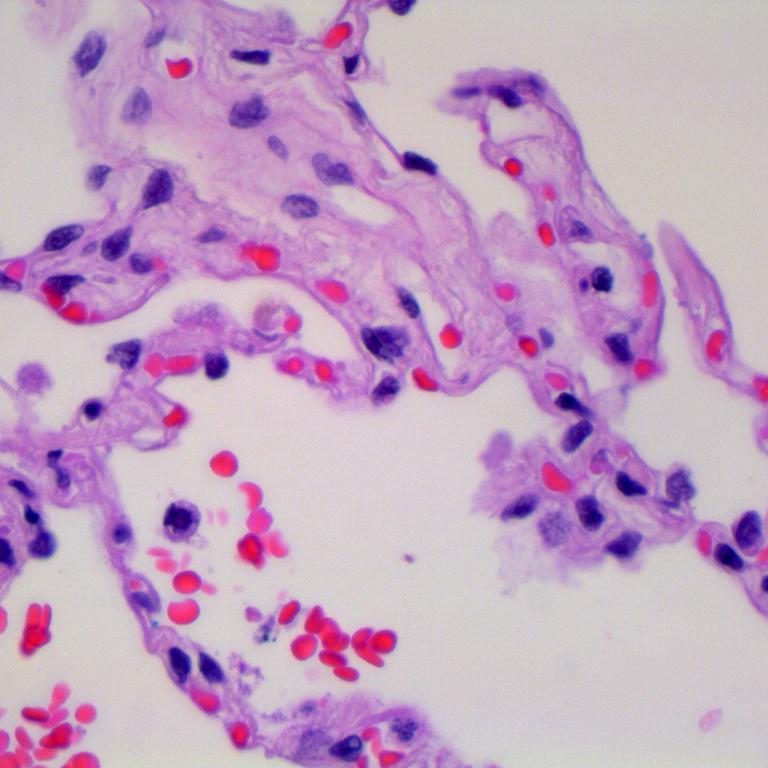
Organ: lung
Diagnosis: benign